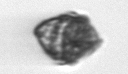
Label: Kryptoperidinium_triquetrum